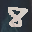
Label: 8